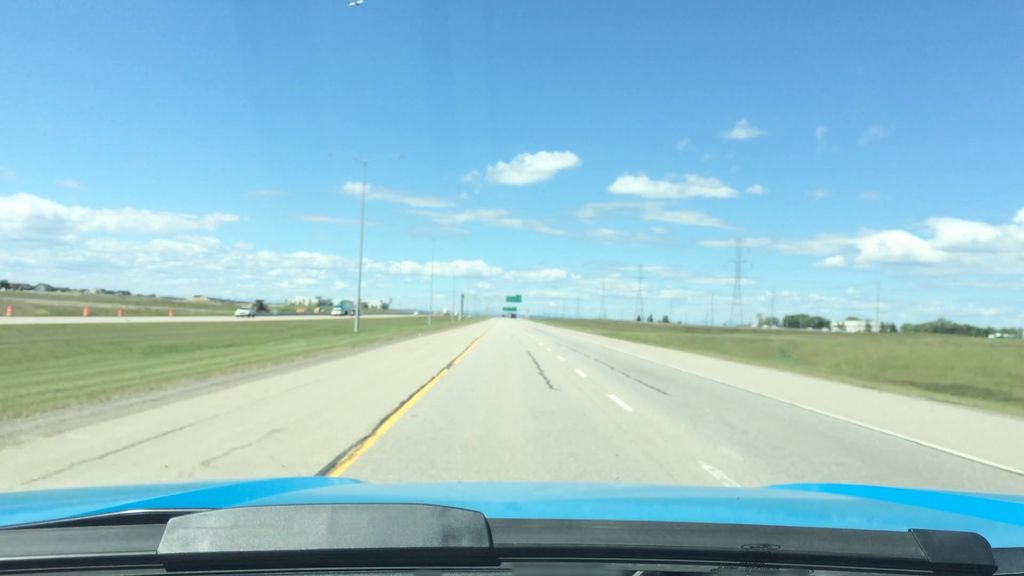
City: calgary